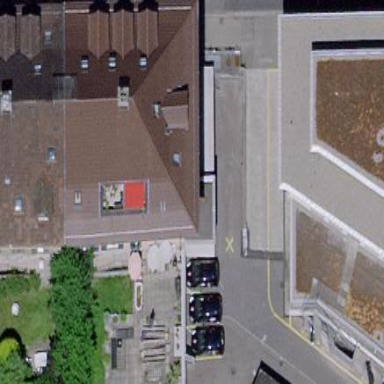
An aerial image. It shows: Building with hipped roof.